Question: I have a very odd problem, hopefully easily solved.
I am drawing a quad as a triangle strip. It simply has 2 triangles in the strip and I apply a texture containing an alpha channel to it.
For one of the triangles it seems the alpha is fine and exactly as I want it however for the first triangle it looks as though the alpha is either 1.0 or 0.0, rather than the correct in-between values.
What could be causing this? Have I assumed correctly that that's the problem? I shall attach an image so people can see what I mean:

The weird thing is this is drawn as a triangle array and from 1 texture so I am unsure how I can change settings or affect the texture in some way. I thought maybe the triangle was being drawn in a different rotation but they are both anti-clockwise.
Code wise drawn like so:
'''
gl.glBindTexture(GL10.GL_TEXTURE_2D, texturePointer);
//Enable the vertices buffer for writing and to be used during our rendering
gl.glEnableClientState(GL10.GL_VERTEX_ARRAY);
//Specify the location and data format of an array of vertex coordinates to use when rendering
gl.glVertexPointer(3, GL10.GL_FLOAT, 0, vertexBuffer);
//Enable the texture buffer
gl.glEnableClientState(GL10.GL_TEXTURE_COORD_ARRAY);
gl.glTexCoordPointer(2, GL10.GL_FLOAT, 0, textureBuffer);
gl.glDrawElements(GL10.GL_TRIANGLE_STRIP, indices.length, GL10.GL_UNSIGNED_SHORT, indexBuffer);
'''
So I am a little stumped if I'm honest.
Edit: Looking at this a bit more it's as though one of the triangles is being textured twice so the alpha obviously adds up and it gets a bit more applied. This probably means I'm doing something wrong with my triangle strip. I make the strip like so (started hand writing it out to check..):
'''
//Top left
vertices[vertPlace++] = 0.0f;
vertices[vertPlace++] = height;
vertices[vertPlace++] = 0.0f;
//Bottom left
vertices[vertPlace++] = 0.0f;
vertices[vertPlace++] = 0.0f;
vertices[vertPlace++] = 0.0f;
//top right
vertices[vertPlace++] = width;
vertices[vertPlace++] = height;
vertices[vertPlace++] = 0.0f;
//Bottom right
vertices[vertPlace++] = width;
vertices[vertPlace++] = 0.0f;
vertices[vertPlace++] = 0.0f;
//Now set the indices
indices[indiPlace++] = (short)0;
indices[indiPlace++] = (short)1;
indices[indiPlace++] = (short)2;
indices[indiPlace++] = (short)3;
//Top Left
textureCoords[textPlace++] = 0.0f;
textureCoords[textPlace++] = 1.0f;
///Bottom left
textureCoords[textPlace++] = 0.0f;
textureCoords[textPlace++] = 0.0f;
//Top right
textureCoords[textPlace++] = 1.0f;
textureCoords[textPlace++] = 1.0f;
//Bottom right
textureCoords[textPlace++] = 1.0f;
textureCoords[textPlace++] = 0.0f;
'''
Somehow I'm doing something wrong there, I just can't see it.
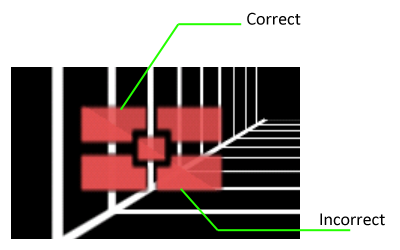
Answer: Apologies, it was the number of indices I was specifying in the draw elements call. I had further indices in the buffer and it was using those to draw another triangle.
All my own fault! Sorry about that :(